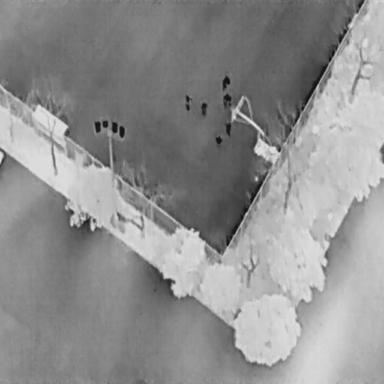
There are six People in the infrared image.